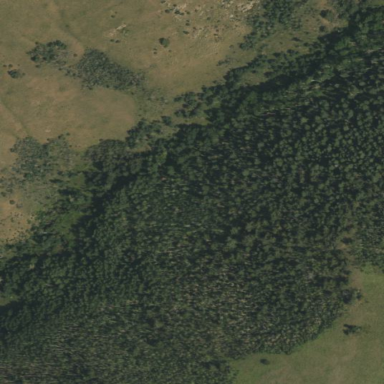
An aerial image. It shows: Dense broadleaved deciduous woodland with high density of trees.